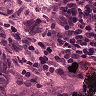
Metastatic tissue present: yes